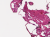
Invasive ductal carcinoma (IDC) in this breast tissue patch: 0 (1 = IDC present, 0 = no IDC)